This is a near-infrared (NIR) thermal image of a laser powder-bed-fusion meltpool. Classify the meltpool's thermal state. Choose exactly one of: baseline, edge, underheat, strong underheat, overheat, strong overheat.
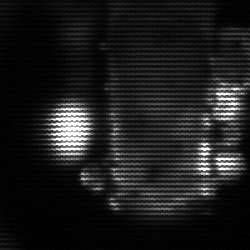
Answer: strong underheat